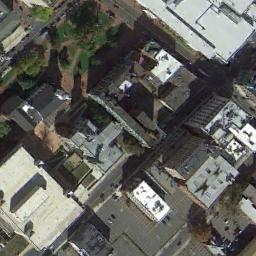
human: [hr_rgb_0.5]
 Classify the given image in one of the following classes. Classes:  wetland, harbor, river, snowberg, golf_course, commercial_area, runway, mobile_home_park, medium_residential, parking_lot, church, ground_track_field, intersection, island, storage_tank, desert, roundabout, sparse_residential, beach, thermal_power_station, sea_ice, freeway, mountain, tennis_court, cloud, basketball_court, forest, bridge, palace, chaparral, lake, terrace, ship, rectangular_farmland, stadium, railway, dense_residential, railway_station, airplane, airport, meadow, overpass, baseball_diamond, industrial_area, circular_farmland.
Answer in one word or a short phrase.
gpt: commercial_area